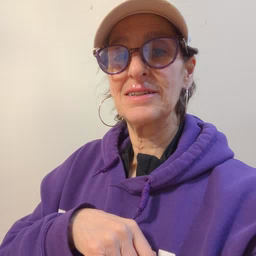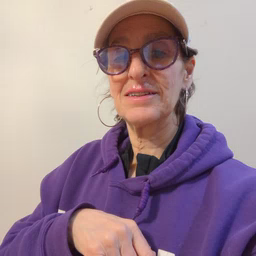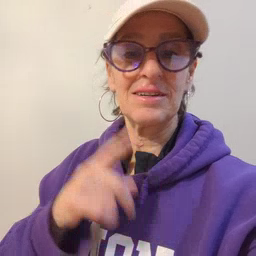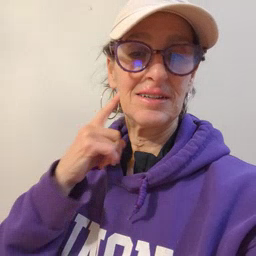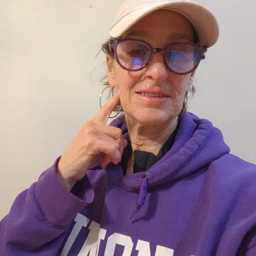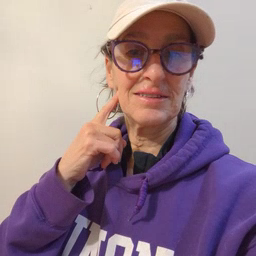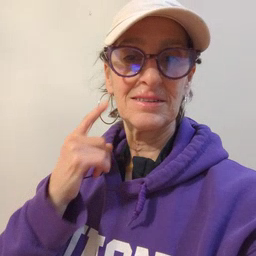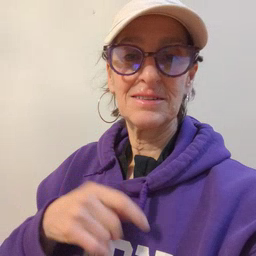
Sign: listen